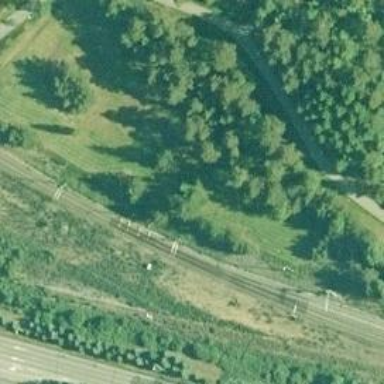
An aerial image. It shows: Railway with continuous electrified contact lines.